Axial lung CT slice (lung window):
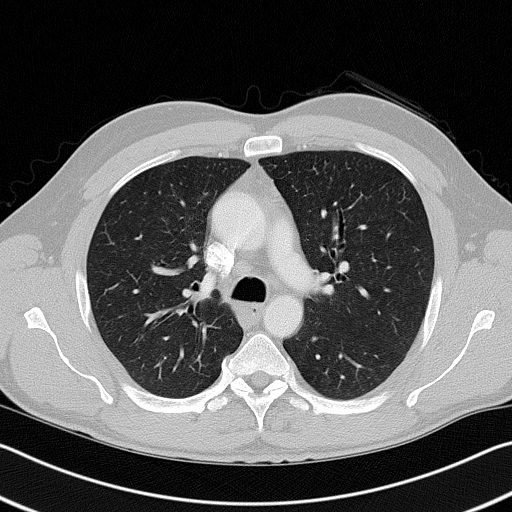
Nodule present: no